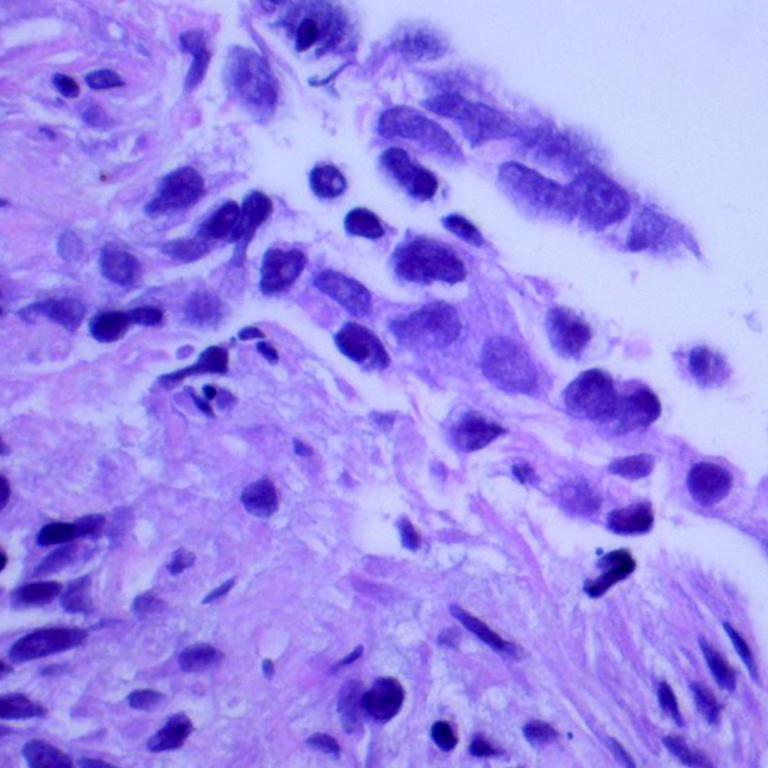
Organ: lung
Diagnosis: adenocarcinomas